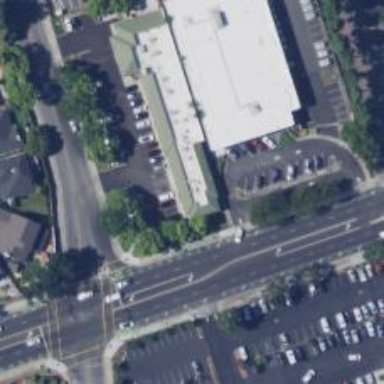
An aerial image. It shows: Post office.